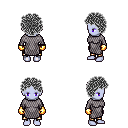
a pixel art fantasy rpg character, female body template, dark elf, purple skin, chain mail, gold greaves, gray curly afro hairstyle, gold gloves, four views (front, back, left, right), 2x2 character sprite sheet, small pixel art, hard edges, no anti-aliasing